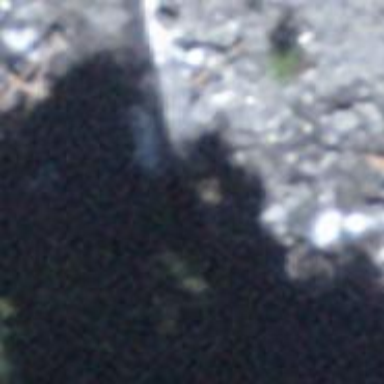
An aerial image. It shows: Check dam at location with retaining wall.